Question: So I am trying to start using Angular services to fetch the data for me.
Currently I have this service to get a medium from my rails server:
'''
angular.module('Test').factory 'MediaShow', ($resource, $http, $routeParams) ->
class Comments
constructor: (errorHandler) ->
@service = $resource('/media/:id.json',
{id: $routeParams.id},
{'query': { method: 'GET', isArray: false }}
)
@errorHandler = errorHandler
defaults = $http.defaults.headers
defaults.patch = defaults.patch || {}
defaults.patch['Content-Type'] = 'application/json'
create: (attributes, successHandle) ->
new @service
new @service(list: attributes).$save ((list) -> successHandler(list)), @errorHandler
all: ->
@service.query((-> null), @errorHandler)
'''
And here I attempt to use the 'all()' function in one of my controllers:
'''
$scope.init = ->
@mediumService = new MediaShow(serverErrorHandler)
requestedData = @mediumService.all()
$scope.medium = requestedData.medium
console.log($scope.medium)
keys = []
for key of requestedData
keys.push key
console.log(keys)
'''
And here is how it all looks in my console:

So as you can see, the medium object does exist in the data that I fetched from the server. But for some reason I am not able to access it.
What am I doing wrong here?
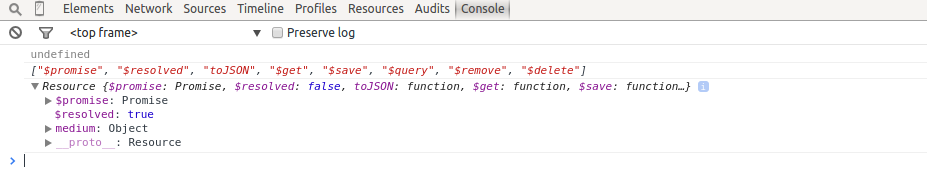
Answer: The key 'medium' doesn't appear in your output, because it at the point you generate that output. The property 'medium' will appear at some point your console log, when the AJAX request actually completes.
The property exist in the console's object explorer, because that is updated dynamically as the object changes. It will always show the current state of the object.
I know absolutely nothing about Angular, but your 'all' method seems to be returning a promise. You almost certainly need to wait for that promise to complete, and access the data in 'medium'.
Something like:
'''
scope.init = ->
@mediumService = new MediaShow(serverErrorHandler)
requestedData = @mediumService.all()
requestedData.done (data) =>
$scope.medium = data.medium
console.log($scope.medium)
keys = []
for key of requestedData
keys.push key
console.log(keys)
'''